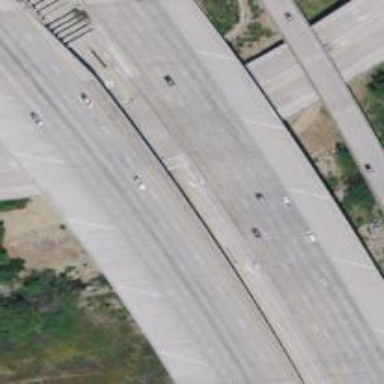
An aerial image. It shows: Motorway link bridge.